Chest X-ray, AP view. Patient: 72 years old, sex M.
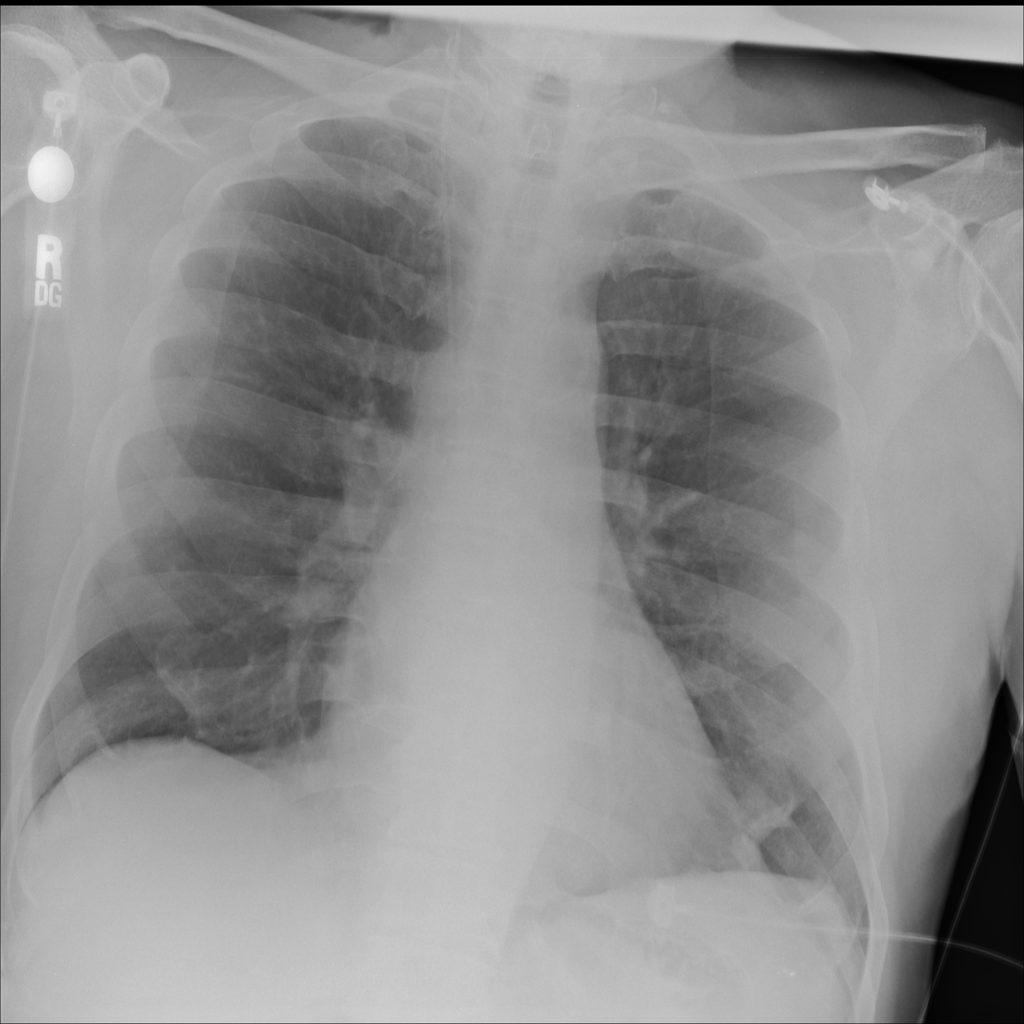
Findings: No Finding